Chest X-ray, PA view. Patient: 55 years old, sex M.
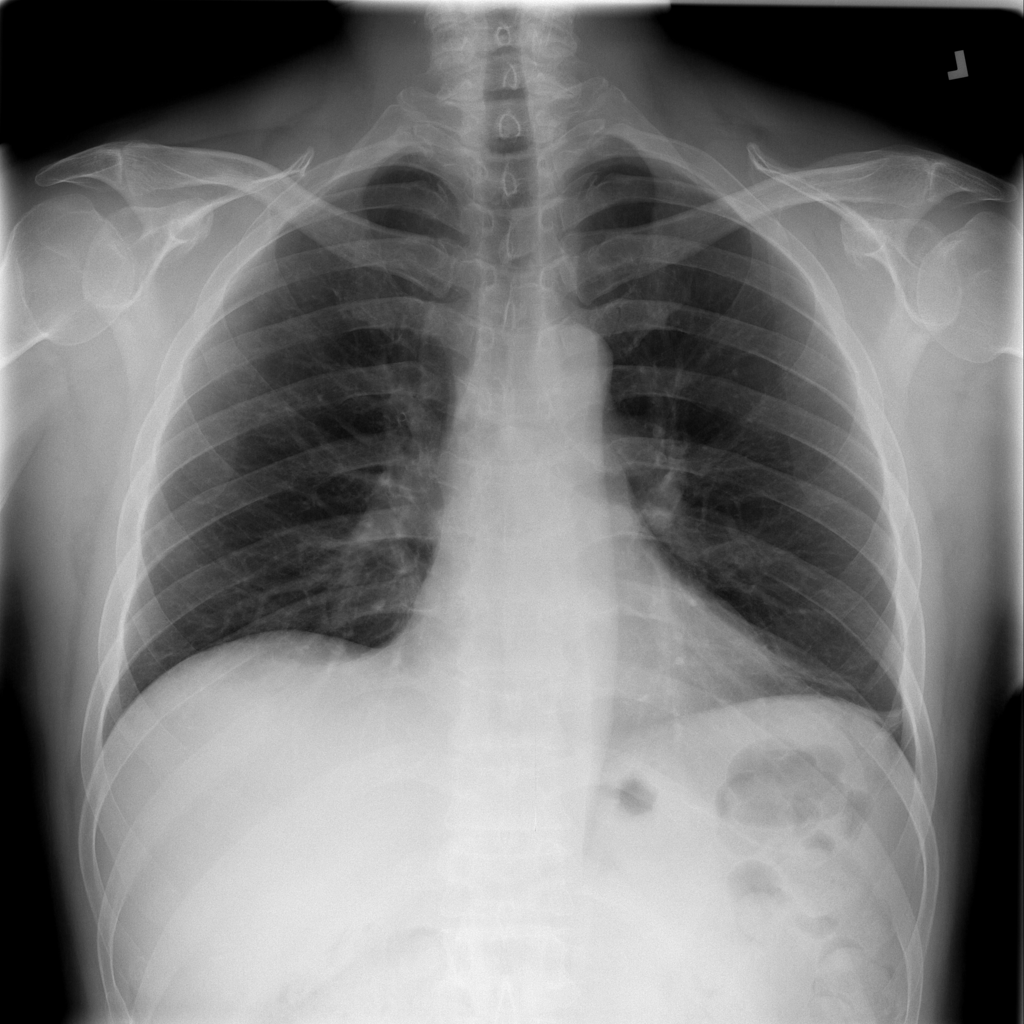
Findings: No Finding